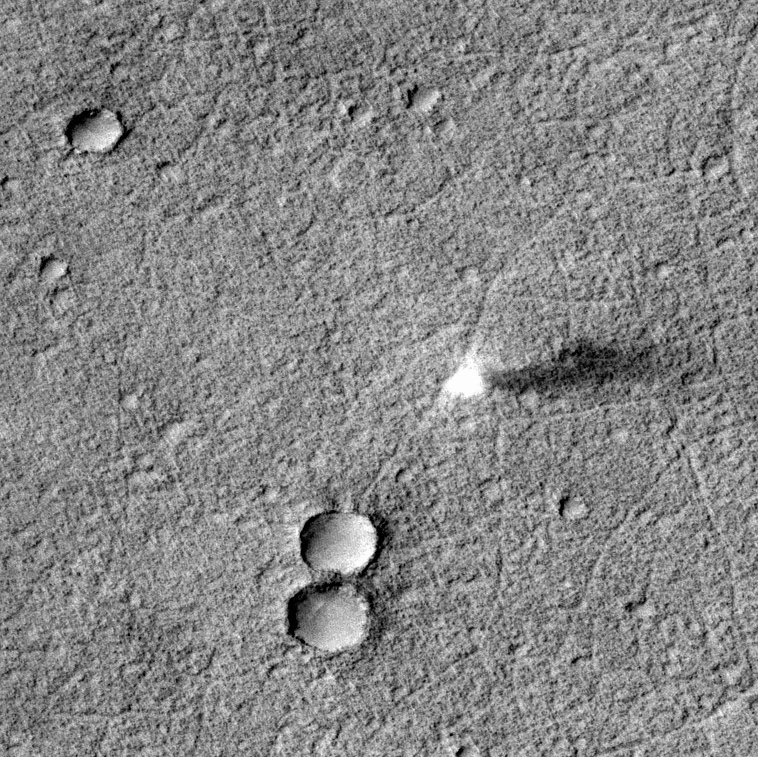
Label: dustdevil